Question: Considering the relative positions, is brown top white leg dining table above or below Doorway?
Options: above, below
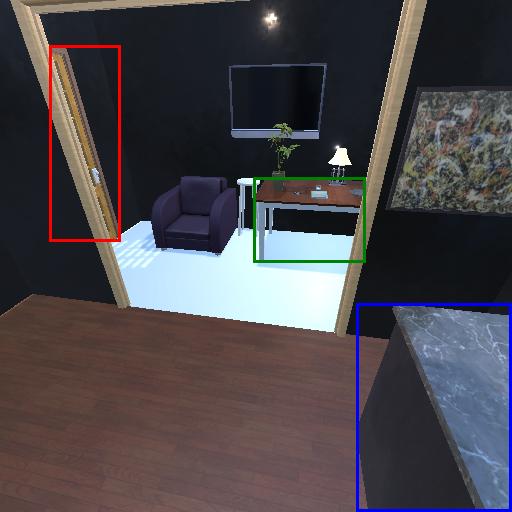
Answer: above